Question: I am trying to arrange this small SVG rectangle on top of the base rectangle present in the same SVG viewBox and on top the other div which is just below it.
Any help would be appreciated.
I want rect with id="over" top of div with class="firstrect" and div with class="secondrect".

'''
.main {
position: relative;
}
.secondrect {
width: 100%;
background: purple;
height: 30px;
}
#over {
position: absolute;
}
'''
'''
<div class="main">
<div class="firstrect">
<svg viewBox="0 0 50 10">
<rect width="100%" height="100%" style="fill: rgb(102, 102, 201);" />
<rect
id="over"
x="10"
y="9"
width="20%"
height="20%"
style="fill: rgb(102, 201, 171);"
/>
</svg>
</div>
<div class="secondrect"></div>
</div>
'''
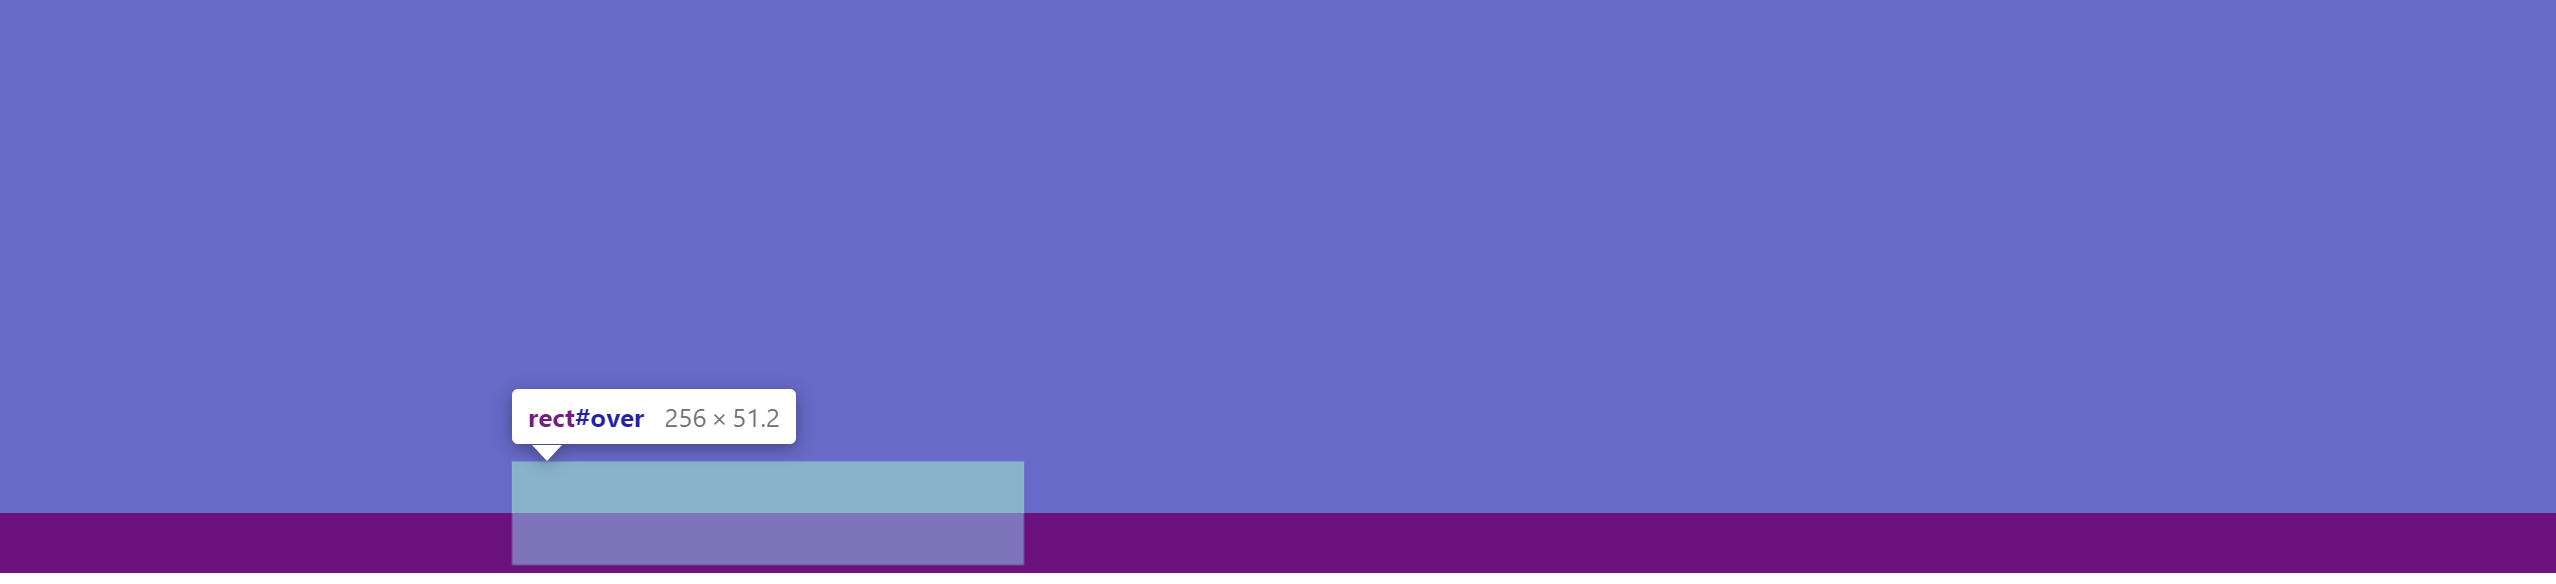
Answer: set 'svg' 'overflow: visible;'
'''
svg {
overflow: visible;
}
.secondrect {
width: 100%;
background: purple;
height: 30px;
}
#over {
position: absolute;
}
'''
'''
<div class="main">
<div class="firstrect">
<svg viewBox="0 0 50 10">
<rect width="100%" height="100%" style="fill: rgb(102, 102, 201);" />
<rect
id="over"
x="10"
y="9"
width="20%"
height="20%"
style="fill: rgb(102, 201, 171);"
/>
</svg>
</div>
<div class="secondrect"></div>
</div>
'''